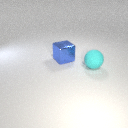
large cyan rubber sphere to the right of large blue metal cube